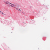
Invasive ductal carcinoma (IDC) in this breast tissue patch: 0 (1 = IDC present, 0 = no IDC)